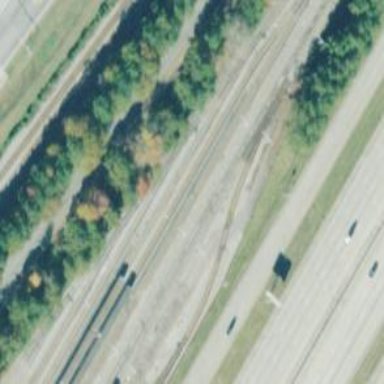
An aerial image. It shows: Electrified rail in service yard.